Question: I would like to set a color to the most left of my UITableViewCell, BUT I want it to fall withing the bounds of the cell.
Because I use a UITableViewStyleGrouped UITableView I would like the color to have a round corner for the first and last cell. How can I do this?
I currently have the color in the table, but thats it. This is my code:
'''
UIView *theView = [[UIView alloc] initWithFrame:CGRectMake(0, 0, 10, cell.frame.size.height)];
[theView setBackgroundColor:[UIColor purpleColor]];
[cell.contentView addSubview:theView];
[[cell textLabel] setText:@"Some row"];
'''
This is the result:

Best regards,
Paul Peelen
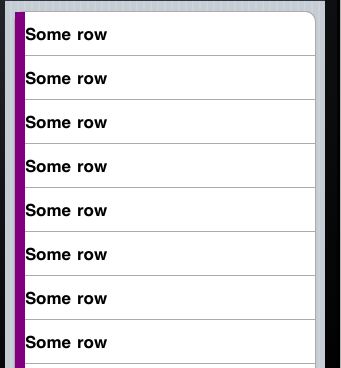
Answer: The fastest and easiest way is to use images for the first and last cells.
There is a bit more sophisticated way - drawing with a help of <URL>
your case is just a <URL>.